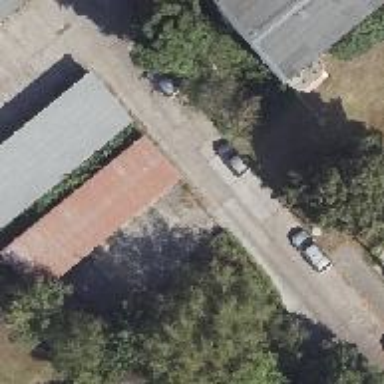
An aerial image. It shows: Group of garages.